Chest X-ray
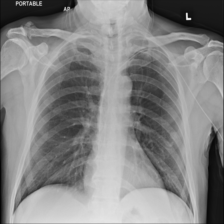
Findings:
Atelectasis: negative
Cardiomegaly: negative
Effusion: negative
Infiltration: negative
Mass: negative
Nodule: negative
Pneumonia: negative
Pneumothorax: negative
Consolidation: negative
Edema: negative
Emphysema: negative
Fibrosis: negative
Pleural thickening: negative
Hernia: negative